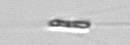
Label: Chaetoceros_subtilis